Question: I am trying to use chaquopy <URL>.
When I change 'apply plugin: 'com.android.application'' to 'apply plugin: 'com.android.library'' as suggested here: <URL> then resync project gradle, I get this error:
> Could not get unknown property 'applicationVariants' for object of
type com.android.build.gradle.LibraryExtension.
After googling it I get this solution: <URL>
So I change 'applicationVariants.all' to 'libraryVariants.all' or 'testVariants.all'.
But the error is still present, and cant build the project.
Image:

So <URL> can not be imbedded in android library?
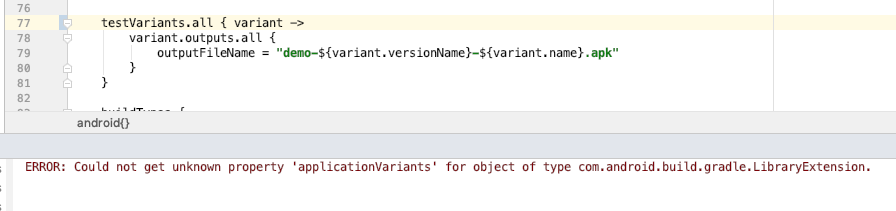
Answer: This is now supported starting in Chaquopy version 8.0.0. See <URL> for details.
> The Chaquopy plugin can also be used in an <URL>. However, it can only be used in one module in a project: either in the app module, or in exactly one library module. Attempting to use it in multiple modules will give the error "More than one file was found with OS independent path".